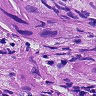
Metastatic tissue present: yes